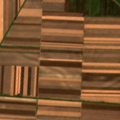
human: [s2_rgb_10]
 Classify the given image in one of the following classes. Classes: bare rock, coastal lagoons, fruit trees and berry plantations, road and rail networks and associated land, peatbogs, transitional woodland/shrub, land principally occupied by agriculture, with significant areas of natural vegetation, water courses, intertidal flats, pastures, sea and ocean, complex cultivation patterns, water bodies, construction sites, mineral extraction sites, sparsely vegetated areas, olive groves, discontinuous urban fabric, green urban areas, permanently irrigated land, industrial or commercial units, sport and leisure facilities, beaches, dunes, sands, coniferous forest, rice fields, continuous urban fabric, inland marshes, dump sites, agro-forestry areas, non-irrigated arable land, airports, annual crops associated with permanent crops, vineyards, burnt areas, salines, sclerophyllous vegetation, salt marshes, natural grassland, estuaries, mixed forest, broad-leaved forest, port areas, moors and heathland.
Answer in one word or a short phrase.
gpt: non-irrigated arable land